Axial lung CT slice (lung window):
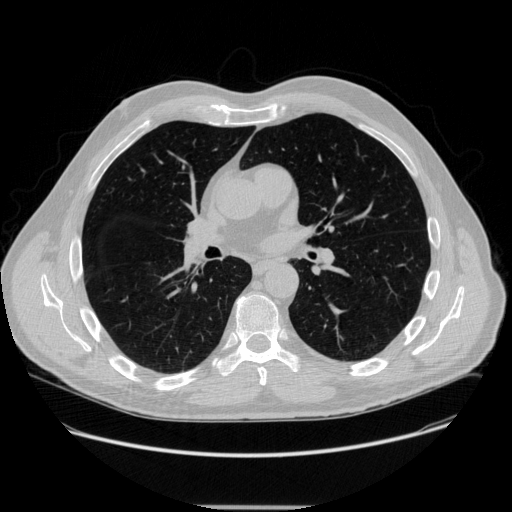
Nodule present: no